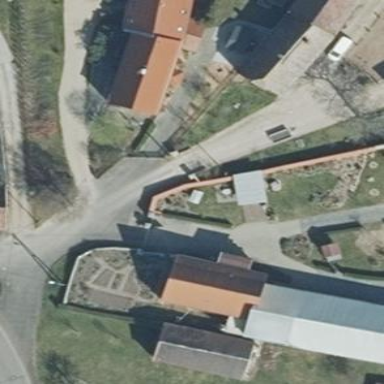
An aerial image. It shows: Residential area with roads.